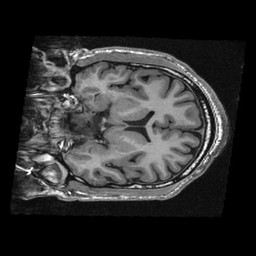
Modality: T1w
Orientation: coronal
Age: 29
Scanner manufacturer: ge
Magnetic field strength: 3 T
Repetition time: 0.008324 s
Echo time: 0.003108 s